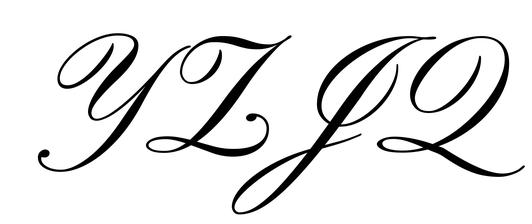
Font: PinyonScript-Regular